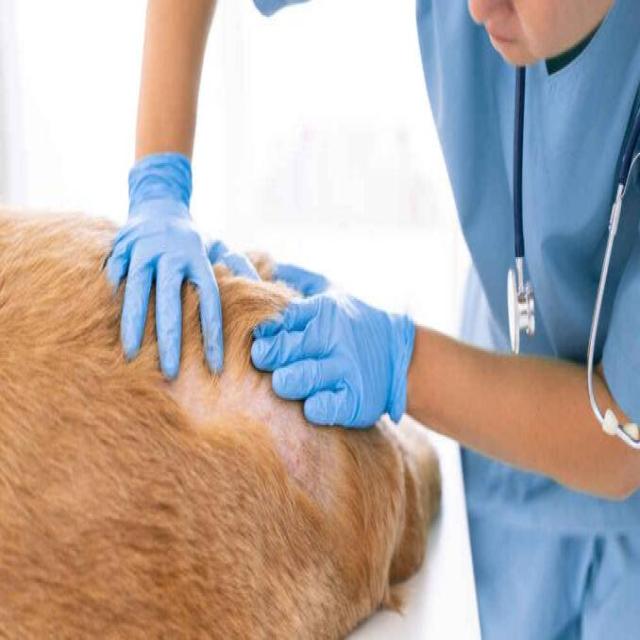
Healthy canine skin — no visible lesions, inflammation, or abnormalities. The skin and coat appear normal.